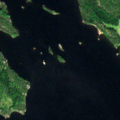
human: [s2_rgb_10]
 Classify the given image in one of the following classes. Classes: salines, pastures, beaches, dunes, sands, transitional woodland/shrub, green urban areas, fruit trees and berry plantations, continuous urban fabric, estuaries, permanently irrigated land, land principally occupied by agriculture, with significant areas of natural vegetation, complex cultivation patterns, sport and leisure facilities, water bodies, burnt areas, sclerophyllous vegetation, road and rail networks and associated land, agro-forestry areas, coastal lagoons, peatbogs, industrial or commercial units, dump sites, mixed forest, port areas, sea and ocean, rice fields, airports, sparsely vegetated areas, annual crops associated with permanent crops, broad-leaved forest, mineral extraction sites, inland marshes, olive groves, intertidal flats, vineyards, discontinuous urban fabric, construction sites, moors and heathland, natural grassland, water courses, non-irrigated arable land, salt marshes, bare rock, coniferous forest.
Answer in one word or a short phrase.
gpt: coniferous forest, mixed forest, water bodies